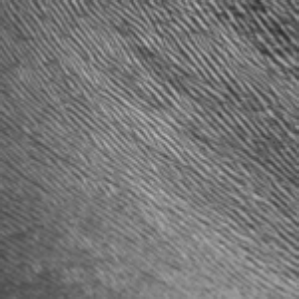
Label: frost